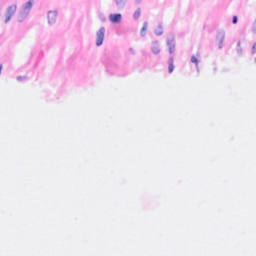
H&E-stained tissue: Breast